Aerial crown-view tile of a tropical tree (Barro Colorado Island, Panama), acquired 20250616:
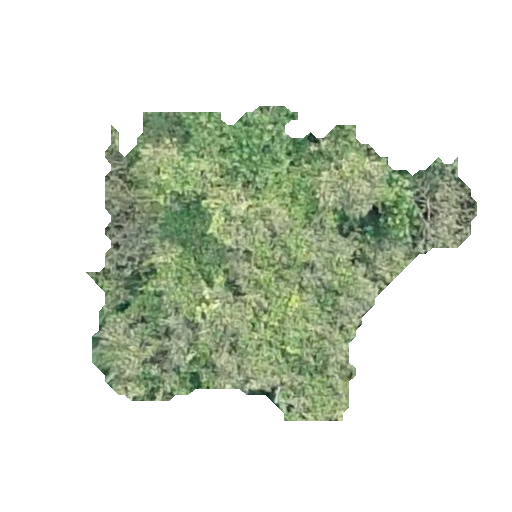
Species: Luehea seemannii
GBIF accepted scientific name: Luehea seemannii
Crown area: 119.701 m²